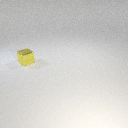
small yellow metal cube